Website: lowes
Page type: store-pickup
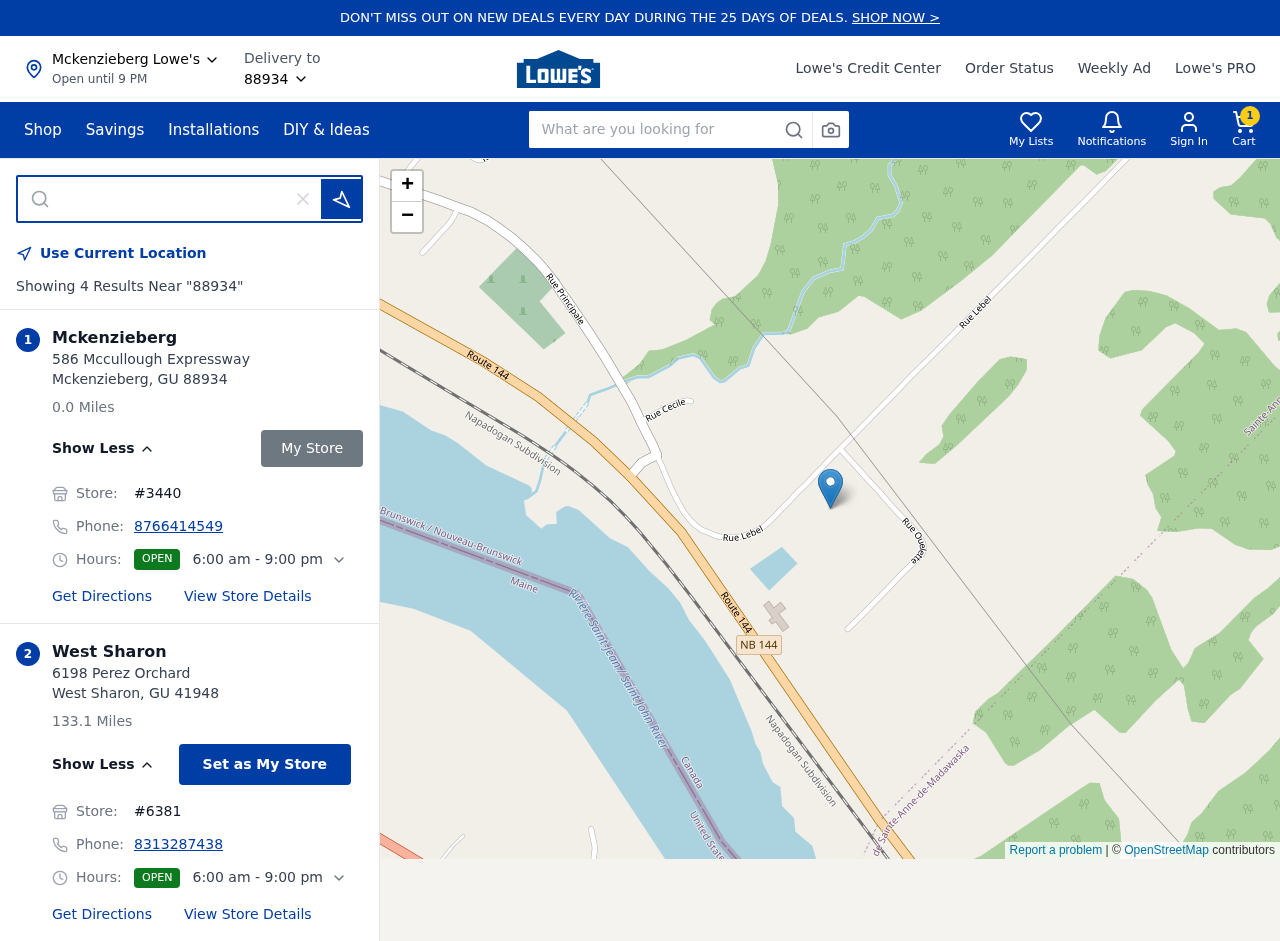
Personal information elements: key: PII_CITY
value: Mckenzieberg
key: PII_CITY2
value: West Sharon
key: PII_LOCATION1_STREET
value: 586 Mccullough Expressway
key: PII_LOCATION2_POSTCODE
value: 41948
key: PII_LOCATION2_STREET
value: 6198 Perez Orchard
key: PII_PHONE
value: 8766414549
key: PII_PHONE_ALT
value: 8313287438
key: PII_POSTCODE
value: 88934
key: PII_STATE_ABBR
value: GU
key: PII_POSTCODE3
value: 88934
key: PII_POSTCODE_FULL
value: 88934
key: PII_POSTCODE_NUMERIC
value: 88934
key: PII_STATE_ABBR2
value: GU
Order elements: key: ORDER_NUM_ITEMS
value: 1
Search elements: key: HEADER_SEARCH
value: What are you looking for
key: SEARCH_STORE_LOCATION
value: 88934